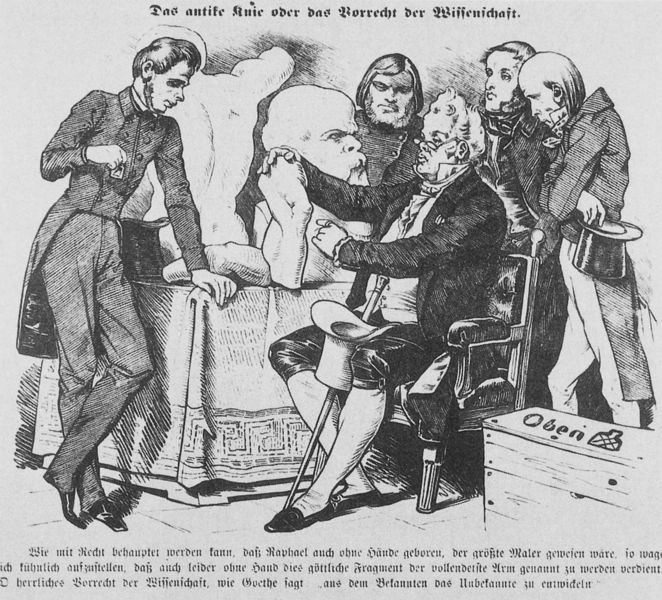
Titel: Das antike Knie oder das Vorrecht der Wissenschaft, Holzschnitt nach einer Zeichnung Schwinds
Künstler: Moritz Schwind
Schlagwörter: kopf, mann, hut, männer, stuhl, tisch, zeichnung, tuch, zylinder, hose, anatomie, decke, stock, skulptur, holzschnitt, schrift, lehne, gehstock, grafik, frack, karikatur, ernst, büste, plastik, podest, betrachtung, knie, gehrock, oben, tusche, antike, lehnstuhl, druck, druckgraphik, druckgrafik, stich, künstler, karrikatur, text, brille, kiste, gelehrter, kupferstich, antiquar, wissenschaft, bildhauer, connaisseur, marx, to, connoisseur, druckgrafphik, enanzug